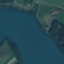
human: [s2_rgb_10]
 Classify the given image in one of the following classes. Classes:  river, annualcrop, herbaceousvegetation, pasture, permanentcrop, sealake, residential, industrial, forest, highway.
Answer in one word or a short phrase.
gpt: River